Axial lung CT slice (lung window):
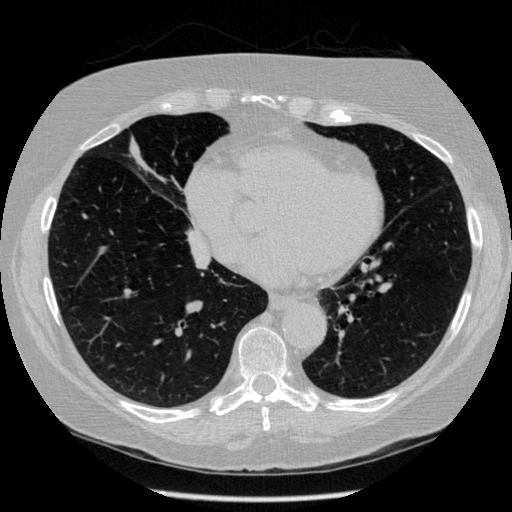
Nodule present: no